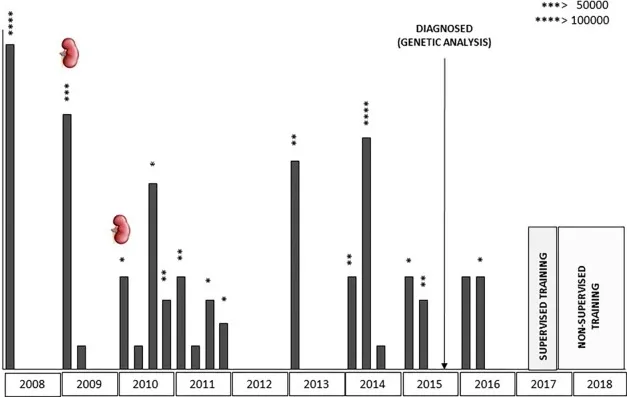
Clinical history of the patient from her first hospital admission to date. Each bar represents a hospitalization, detailing its duration (days) and highest concentration of creatine kinase (CK) reached. Kidney Symbol: renal failure.
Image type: chart (chart)